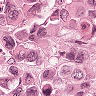
Metastatic tissue present: yes